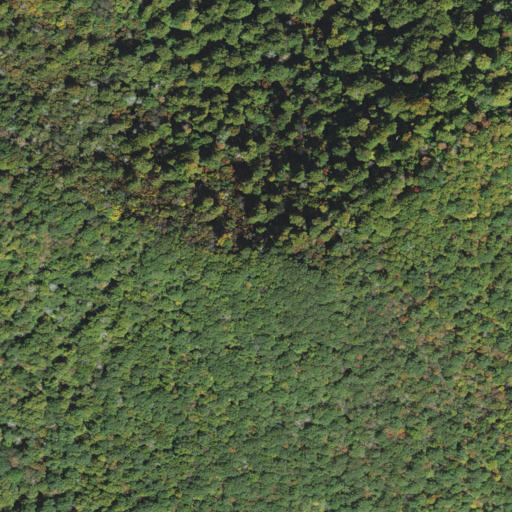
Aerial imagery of mountain in North Carolina named Steestachee Bald containing only deciduous forest